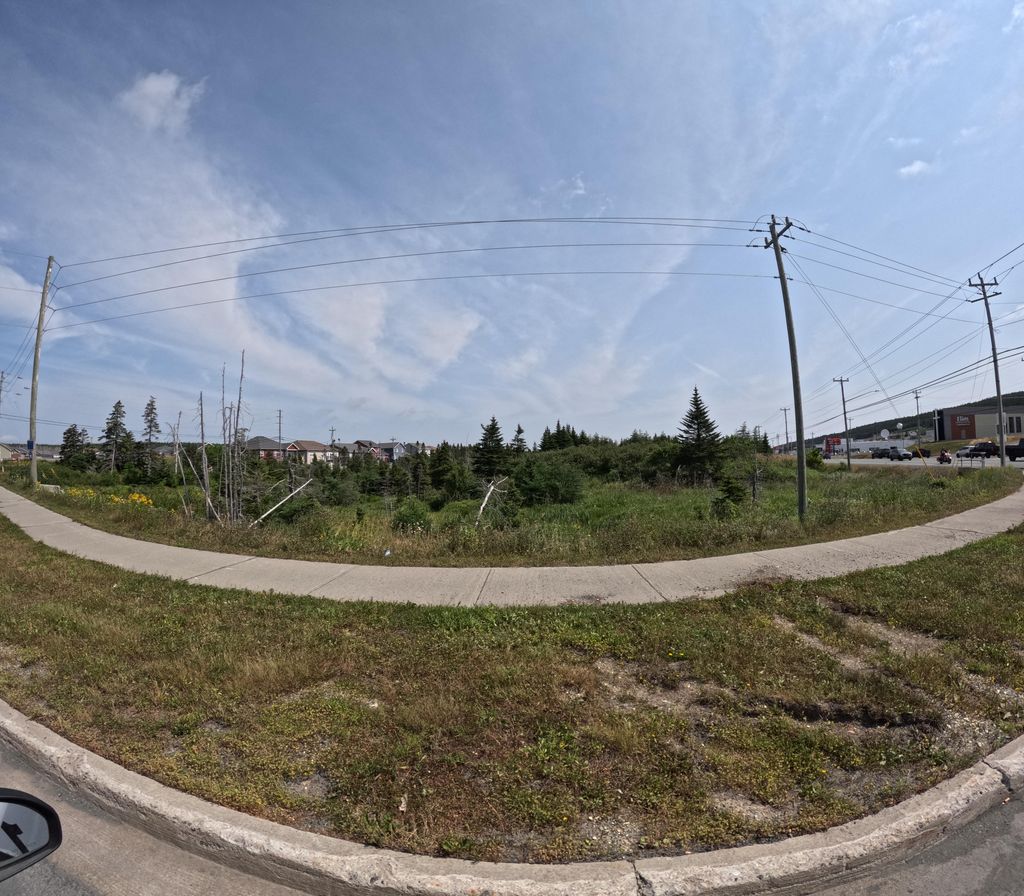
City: st_johns